Question: Wordpress has a notification button on top right in admin panel which displays notifications when:
1. Someone commented on your post
2. Someone follow your blog, like your post or reblogs your post.
3. You get any awards like n likes on a post.
Can this functionality be altered so that I get notifications only when I create a new post. I know this sound awkward but I need to send push notifications to all users of my iOS app when i create a new post. The latter part i.e. sending push notifications to iOS when a new notification arrives is done already.

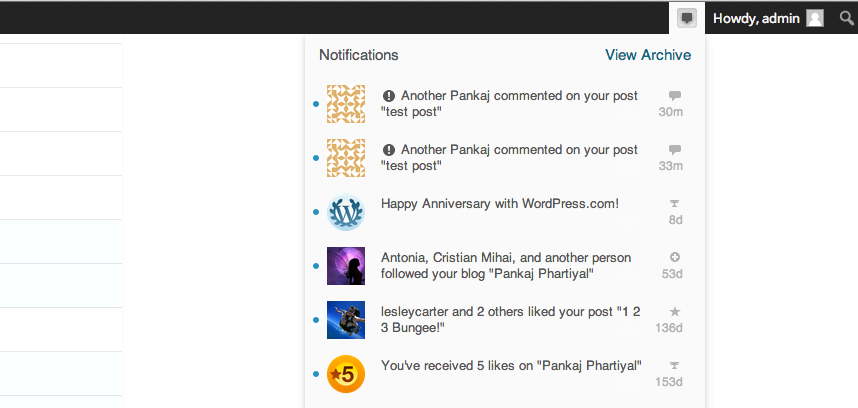
Answer: The wordpress API has hook, which is called whenever a new post is inserted: <URL>
You could use this hook with the help of <URL> to send pushes to all of the registered devices whenever a new post is inserted.
A good tutorial about how to create custom Wordpress Plugins is available <URL>
Another lazier alternative would be to just use an existing plugin like <URL>